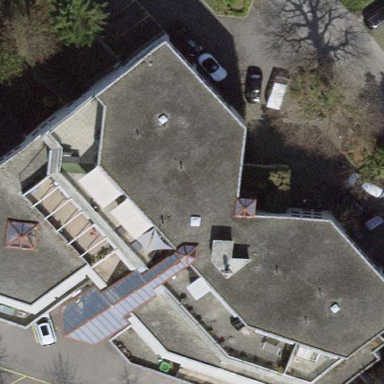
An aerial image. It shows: Commercial building.